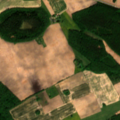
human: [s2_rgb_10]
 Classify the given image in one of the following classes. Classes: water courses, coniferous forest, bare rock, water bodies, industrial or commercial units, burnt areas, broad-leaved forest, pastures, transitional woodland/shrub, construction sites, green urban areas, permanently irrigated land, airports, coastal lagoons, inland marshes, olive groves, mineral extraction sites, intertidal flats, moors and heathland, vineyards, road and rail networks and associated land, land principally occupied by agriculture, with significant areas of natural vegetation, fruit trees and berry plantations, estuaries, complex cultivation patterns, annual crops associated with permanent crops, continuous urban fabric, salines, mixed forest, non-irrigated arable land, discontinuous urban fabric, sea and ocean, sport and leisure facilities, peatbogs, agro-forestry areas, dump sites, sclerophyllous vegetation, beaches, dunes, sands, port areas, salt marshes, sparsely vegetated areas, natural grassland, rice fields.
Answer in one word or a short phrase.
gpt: non-irrigated arable land, land principally occupied by agriculture, with significant areas of natural vegetation, broad-leaved forest, mixed forest